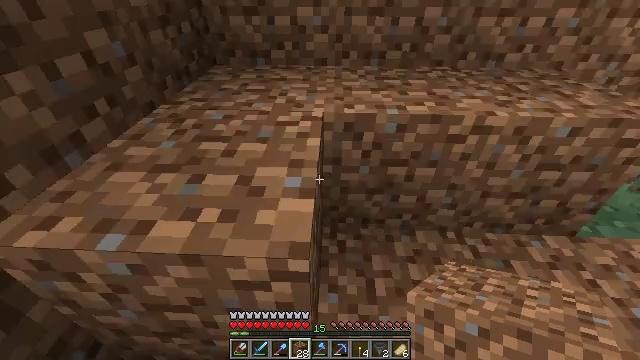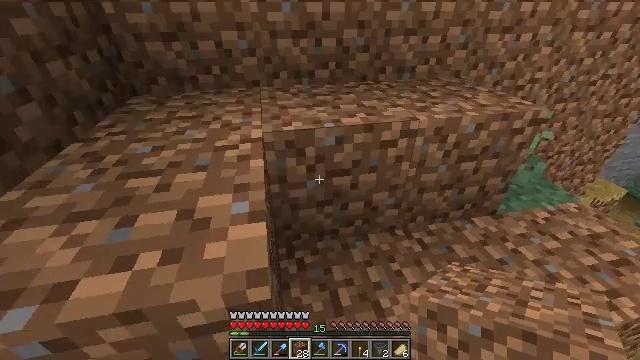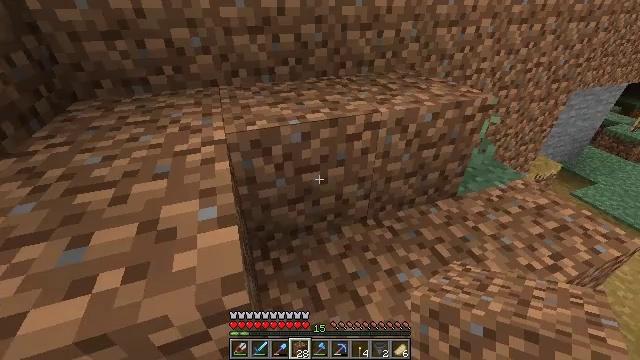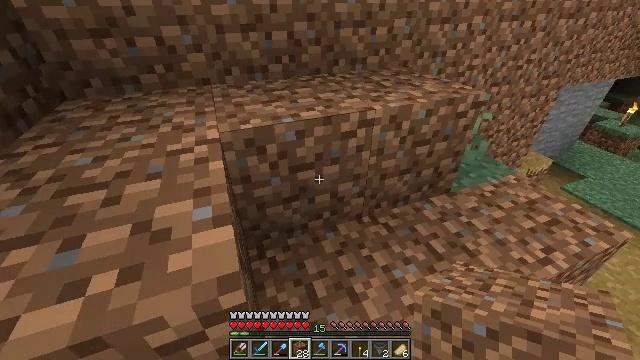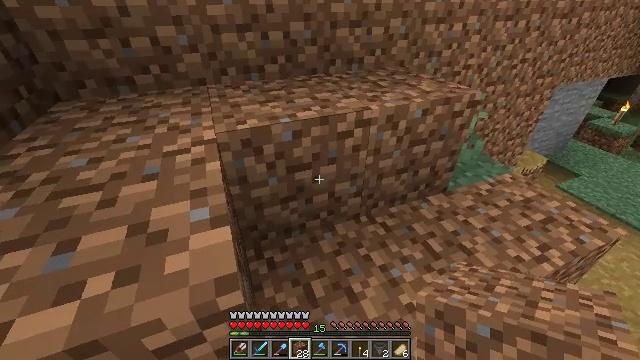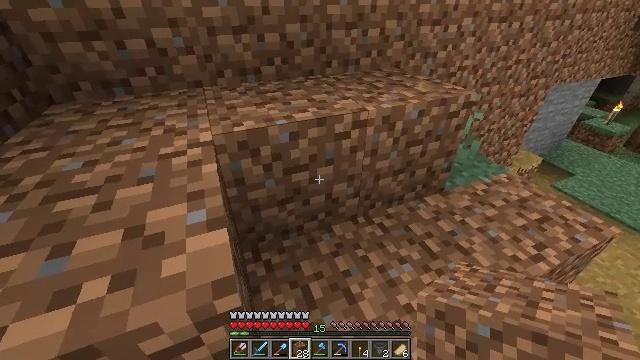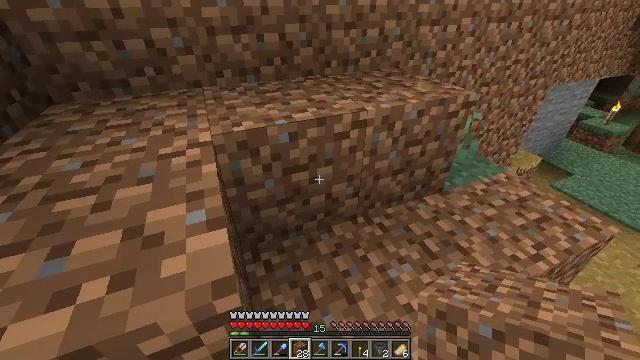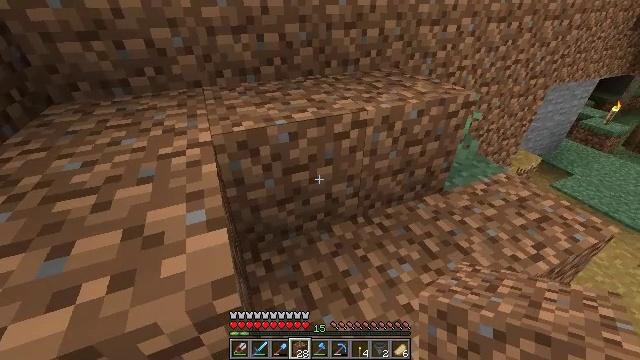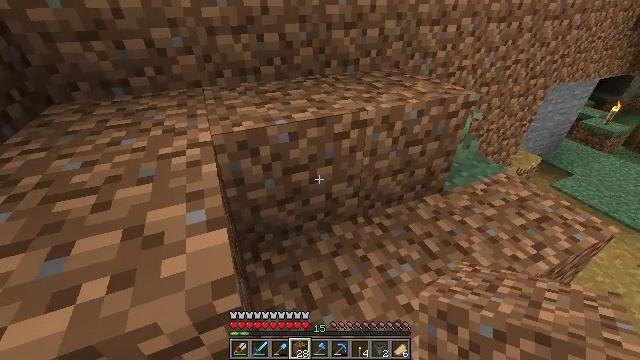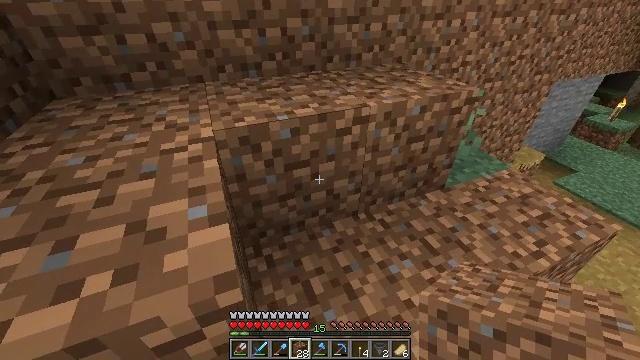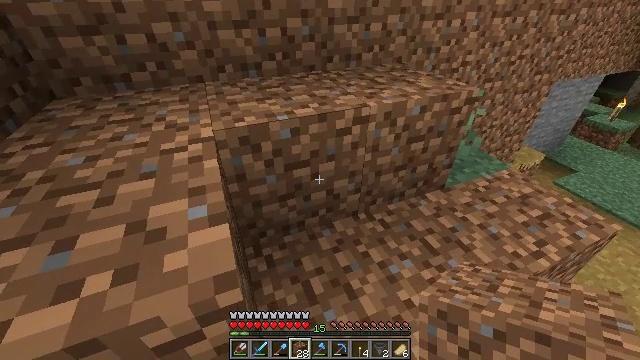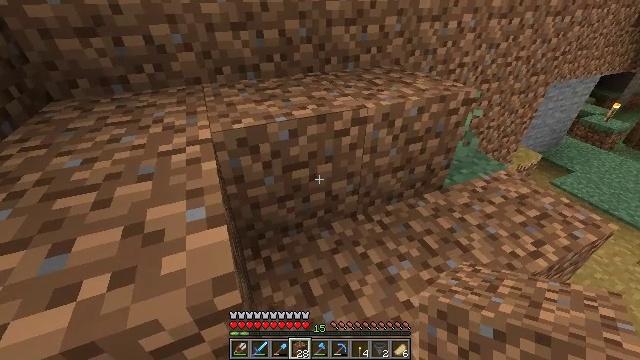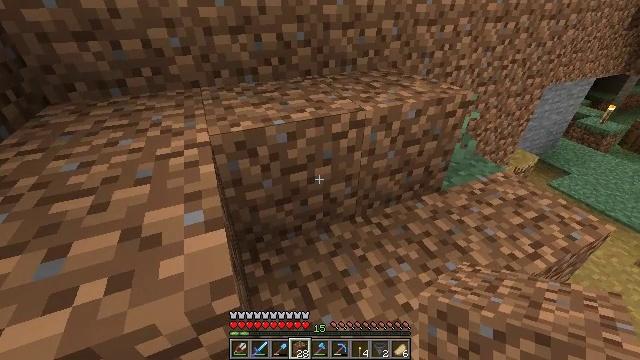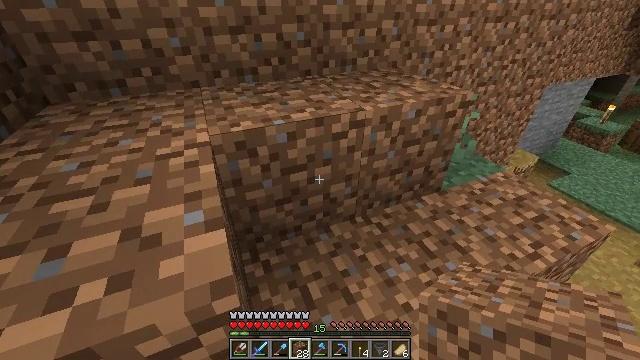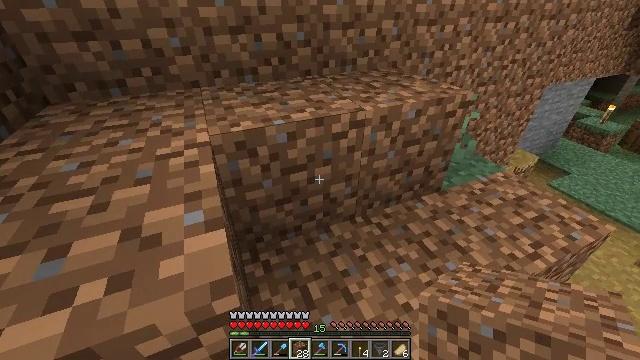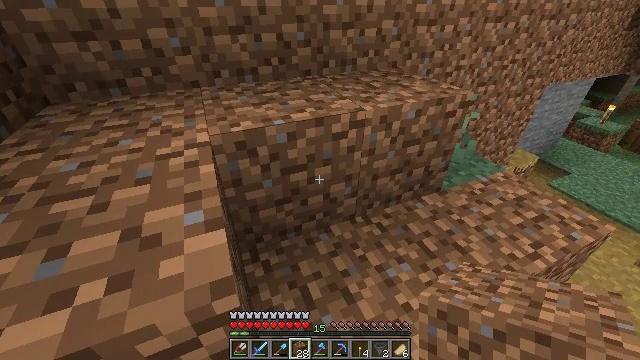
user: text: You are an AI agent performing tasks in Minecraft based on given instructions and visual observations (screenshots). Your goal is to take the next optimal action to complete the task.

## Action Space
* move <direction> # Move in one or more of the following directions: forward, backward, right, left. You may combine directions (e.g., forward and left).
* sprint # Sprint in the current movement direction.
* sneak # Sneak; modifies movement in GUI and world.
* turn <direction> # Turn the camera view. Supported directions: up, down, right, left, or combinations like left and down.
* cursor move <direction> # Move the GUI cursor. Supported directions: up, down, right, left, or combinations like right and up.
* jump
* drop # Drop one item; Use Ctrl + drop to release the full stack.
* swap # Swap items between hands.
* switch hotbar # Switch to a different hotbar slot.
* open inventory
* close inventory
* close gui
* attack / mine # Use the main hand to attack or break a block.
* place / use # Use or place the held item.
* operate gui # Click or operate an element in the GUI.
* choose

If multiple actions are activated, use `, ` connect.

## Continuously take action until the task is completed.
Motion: motion action
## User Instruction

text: Mine the cobblestone wall for materials.
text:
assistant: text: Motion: turn right and up
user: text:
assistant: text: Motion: turn right
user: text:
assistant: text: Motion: turn right
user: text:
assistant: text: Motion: no_op
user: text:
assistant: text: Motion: no_op
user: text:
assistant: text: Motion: no_op
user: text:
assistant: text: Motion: no_op
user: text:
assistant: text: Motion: no_op
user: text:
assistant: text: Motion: no_op
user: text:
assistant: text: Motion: no_op
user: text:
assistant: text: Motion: no_op
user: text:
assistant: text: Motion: no_op
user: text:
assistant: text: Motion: no_op
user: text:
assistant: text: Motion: no_op
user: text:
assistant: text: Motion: no_op
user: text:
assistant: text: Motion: no_op
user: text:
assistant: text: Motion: no_op
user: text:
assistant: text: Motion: no_op
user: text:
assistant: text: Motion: no_op
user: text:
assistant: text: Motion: no_op
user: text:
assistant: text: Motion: no_op
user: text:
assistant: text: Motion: no_op
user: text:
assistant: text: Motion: no_op
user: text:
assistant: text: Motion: no_op
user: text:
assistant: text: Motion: no_op
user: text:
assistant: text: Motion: no_op
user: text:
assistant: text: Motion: no_op
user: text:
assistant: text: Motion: no_op
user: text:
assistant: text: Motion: no_op
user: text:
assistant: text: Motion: no_op